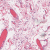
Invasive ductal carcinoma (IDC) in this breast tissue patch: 0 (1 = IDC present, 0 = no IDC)